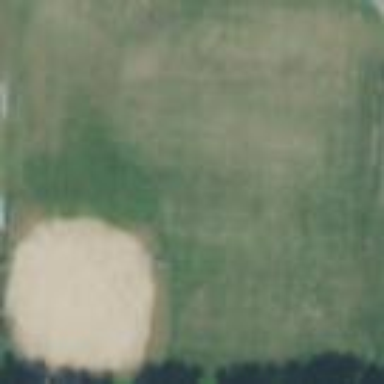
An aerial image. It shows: Baseball pitch for leisure and sports activities.